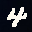
Label: 4